Interaction volume radius: 5 \u00c5
Interaction volume height: 30 \u00c5
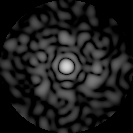
Disorder parameter: 0.7975